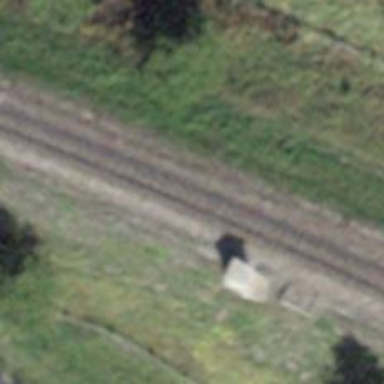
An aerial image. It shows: Narrow-gauge railway with single track. The railway is electrified with contact line.